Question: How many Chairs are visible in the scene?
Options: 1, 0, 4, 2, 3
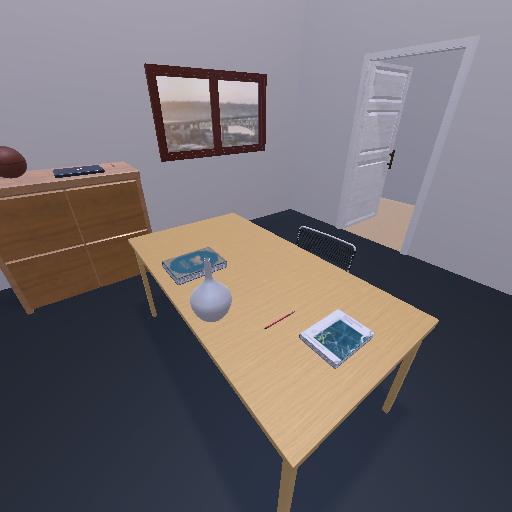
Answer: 1